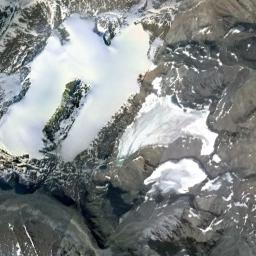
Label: snowberg